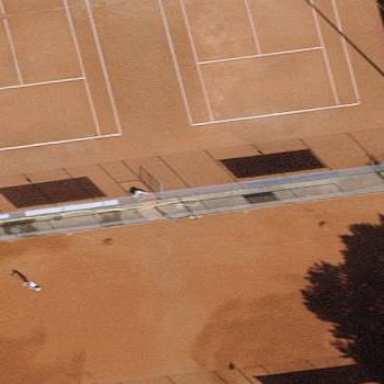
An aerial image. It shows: Tennis court on pitch.